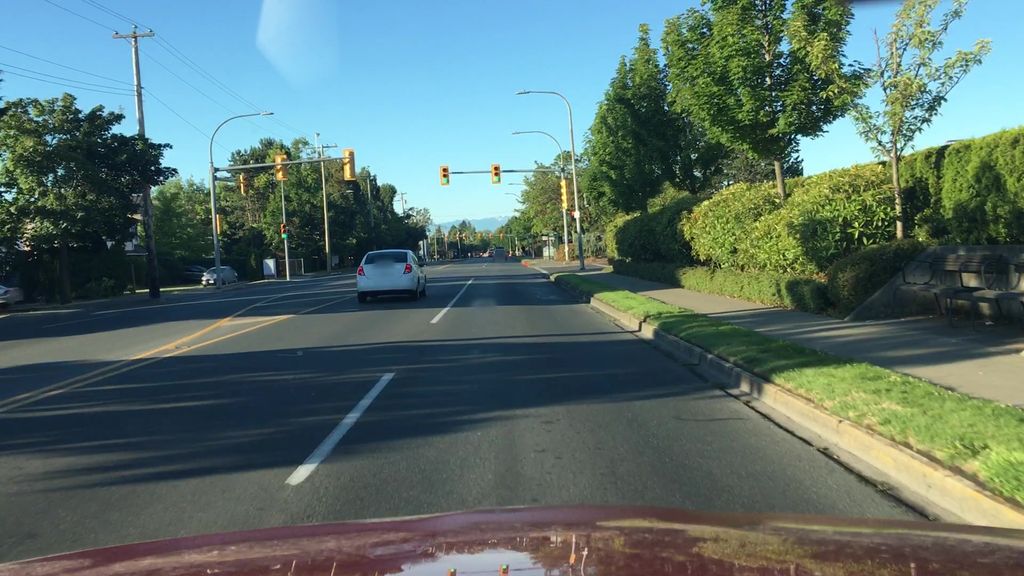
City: victoria